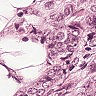
Metastatic tissue present: yes